Aerial crown-view tile of a tropical tree (Barro Colorado Island, Panama), acquired 20240611:
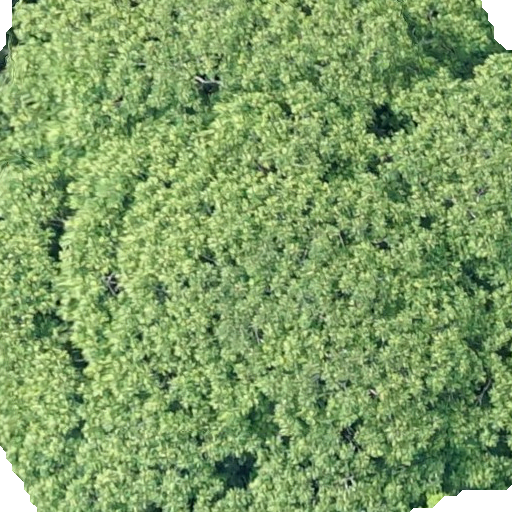
Species: Dipteryx oleifera
GBIF accepted scientific name: Dipteryx oleifera
Crown area: 561.026 m²